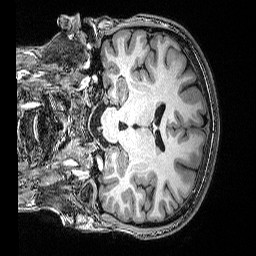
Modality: T1w
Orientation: coronal
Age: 28
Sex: male
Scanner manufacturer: siemens
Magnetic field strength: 3 T
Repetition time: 2.53 s
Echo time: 0.0035 s